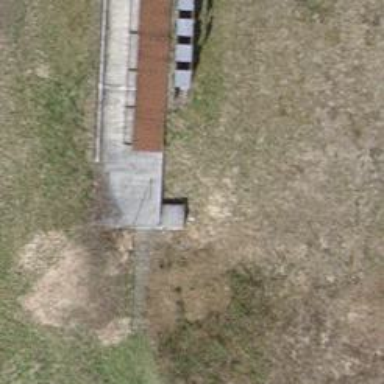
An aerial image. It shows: Retaining wall.